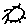
Label: sun